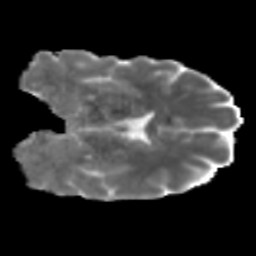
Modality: MD
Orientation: coronal
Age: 46
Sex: male
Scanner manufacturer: siemens
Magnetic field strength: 3 T
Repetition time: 5 s
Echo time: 0.092 s